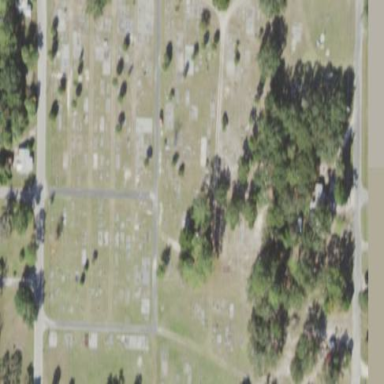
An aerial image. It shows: Cemetery.